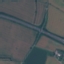
Land use / land cover: Highway